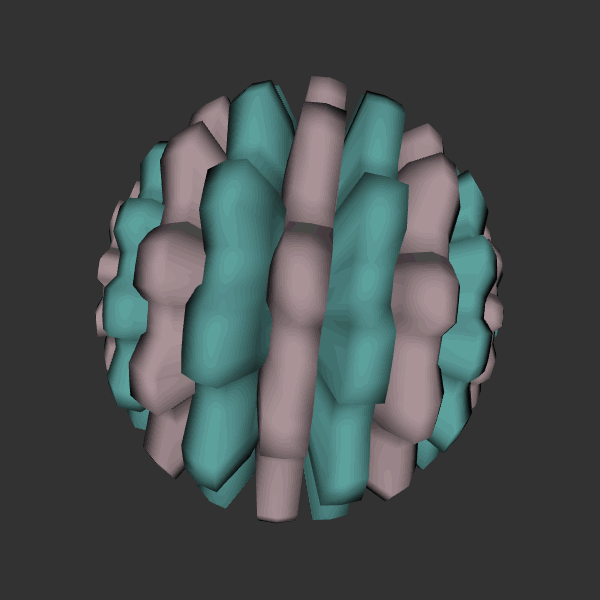
Background: dark